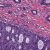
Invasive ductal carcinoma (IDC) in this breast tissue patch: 1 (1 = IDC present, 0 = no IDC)